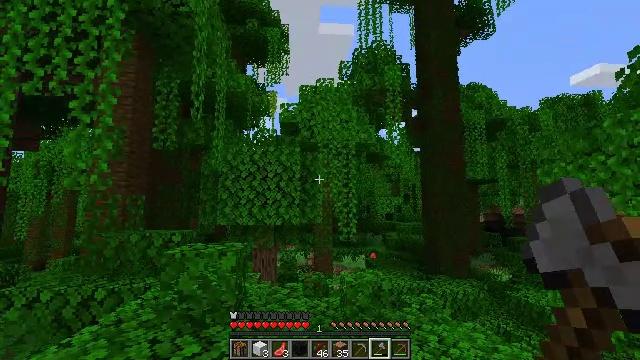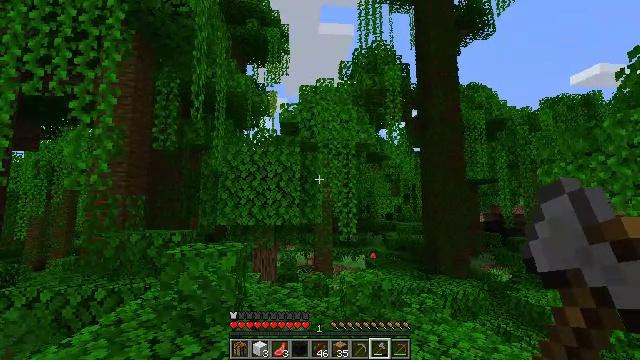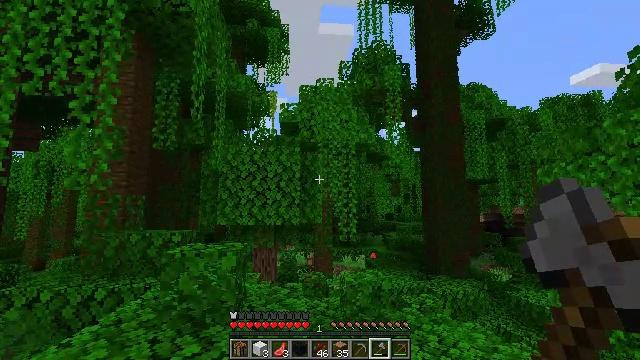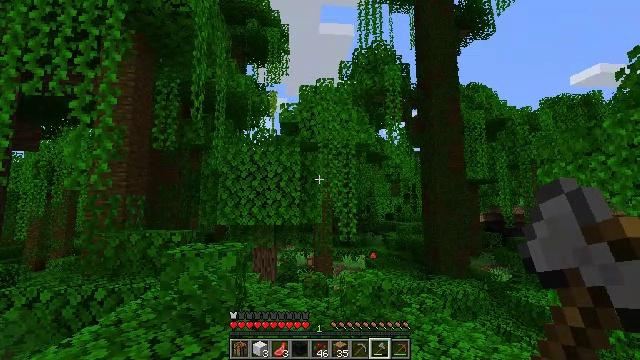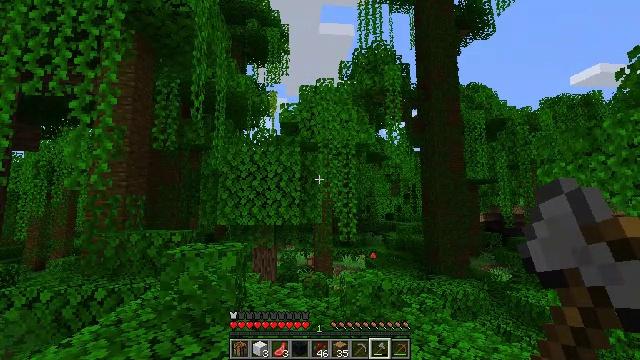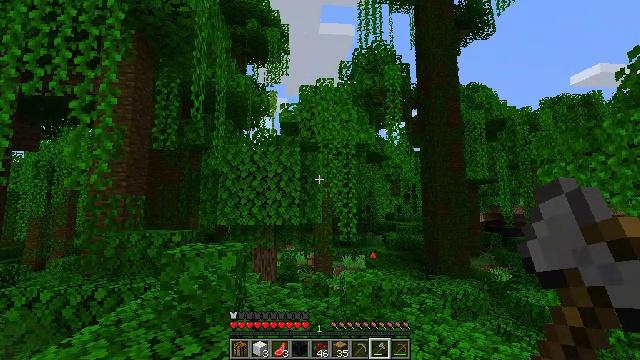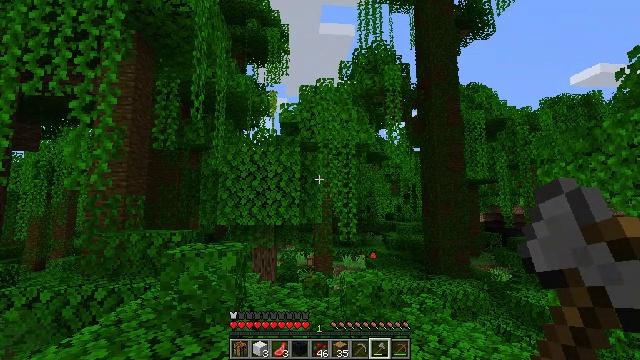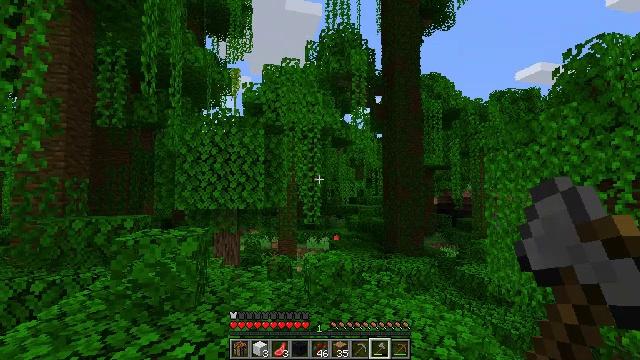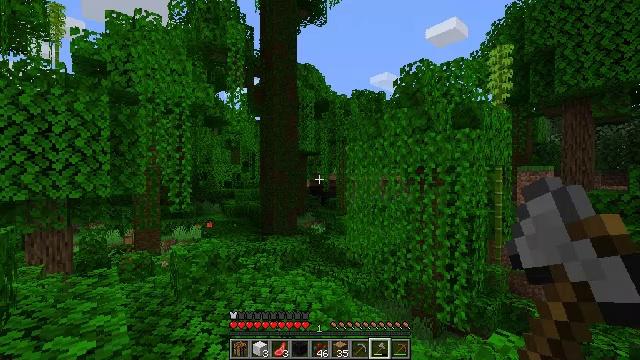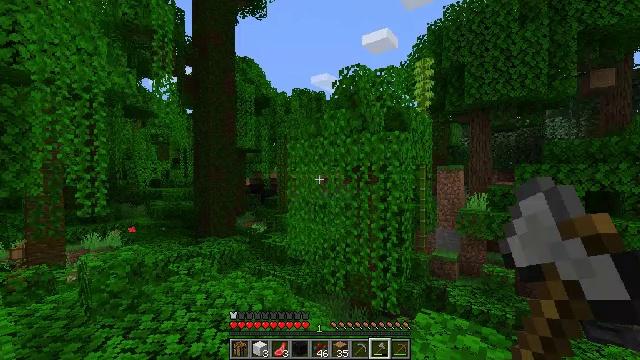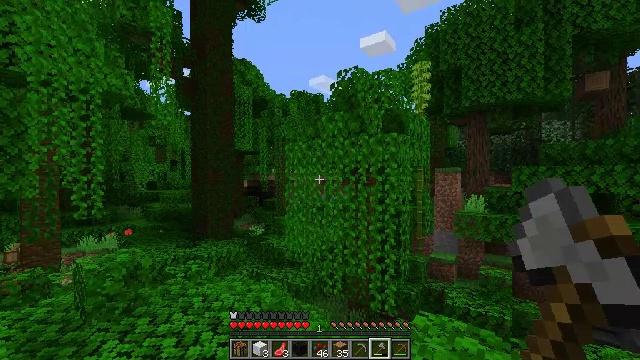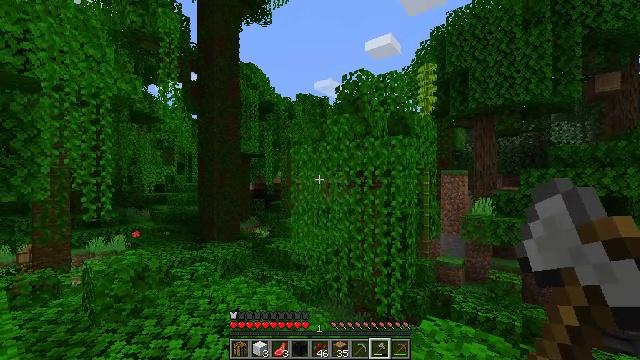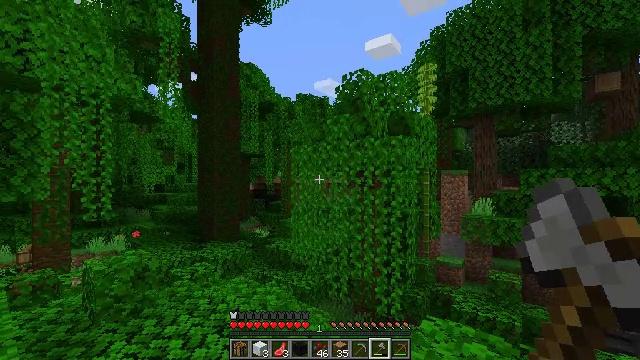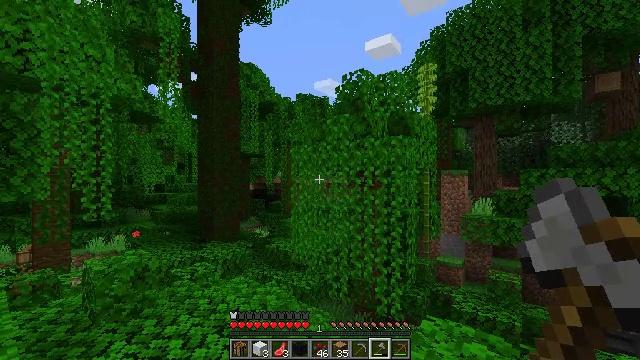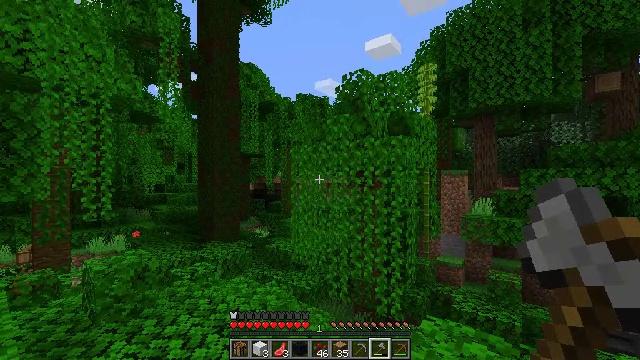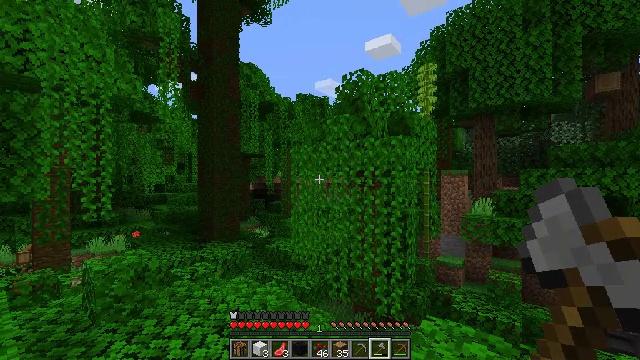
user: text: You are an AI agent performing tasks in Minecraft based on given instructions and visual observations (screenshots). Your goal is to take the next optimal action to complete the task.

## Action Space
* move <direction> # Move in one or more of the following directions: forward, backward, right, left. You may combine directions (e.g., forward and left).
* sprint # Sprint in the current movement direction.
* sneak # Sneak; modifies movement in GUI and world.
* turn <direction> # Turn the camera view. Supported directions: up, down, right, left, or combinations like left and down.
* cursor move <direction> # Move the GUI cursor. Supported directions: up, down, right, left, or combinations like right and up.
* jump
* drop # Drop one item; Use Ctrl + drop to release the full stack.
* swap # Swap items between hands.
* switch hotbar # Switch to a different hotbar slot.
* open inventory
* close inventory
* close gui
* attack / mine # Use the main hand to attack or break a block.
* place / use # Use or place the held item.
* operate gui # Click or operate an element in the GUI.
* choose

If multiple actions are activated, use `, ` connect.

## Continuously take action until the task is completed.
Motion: motion action
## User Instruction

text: Collect jungle leaves by breaking them.
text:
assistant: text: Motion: no_op
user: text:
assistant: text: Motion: no_op
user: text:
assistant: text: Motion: no_op
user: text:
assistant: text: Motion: no_op
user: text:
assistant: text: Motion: no_op
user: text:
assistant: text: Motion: no_op
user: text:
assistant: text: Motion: turn right and down
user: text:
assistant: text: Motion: turn right and down
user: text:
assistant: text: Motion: turn right
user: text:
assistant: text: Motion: no_op
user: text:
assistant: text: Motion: turn left
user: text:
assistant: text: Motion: no_op
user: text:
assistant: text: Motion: no_op
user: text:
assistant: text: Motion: no_op
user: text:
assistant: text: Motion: no_op
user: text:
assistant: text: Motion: turn up
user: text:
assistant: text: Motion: turn right and up
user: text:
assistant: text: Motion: turn right and up
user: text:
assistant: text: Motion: turn right
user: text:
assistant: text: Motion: no_op
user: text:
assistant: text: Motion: no_op
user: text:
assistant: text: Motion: turn left and up
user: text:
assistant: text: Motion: turn left
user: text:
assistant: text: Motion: no_op
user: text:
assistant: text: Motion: turn right
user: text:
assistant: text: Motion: turn right and down
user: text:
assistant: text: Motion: turn right and down
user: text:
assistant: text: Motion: turn right and down
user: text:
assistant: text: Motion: no_op
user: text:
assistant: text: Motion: no_op